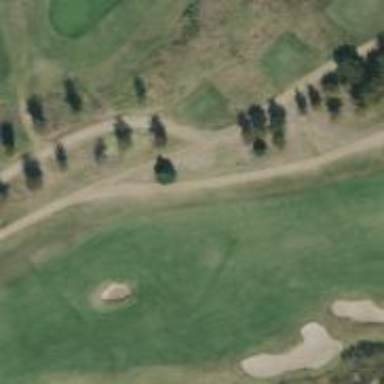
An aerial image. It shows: Path used for both walking and golf.